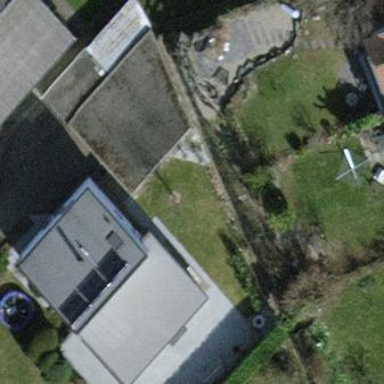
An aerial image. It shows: View of roof of building.